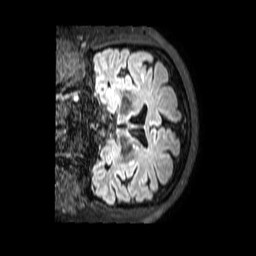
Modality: FLAIR
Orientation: coronal
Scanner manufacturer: philips
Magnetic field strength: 3 T
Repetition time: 4.8 s
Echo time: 0.3122 s